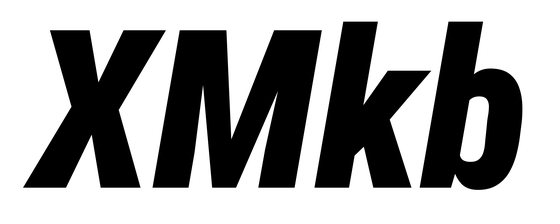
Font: Roboto-Italic_Condensed_Black_Italic